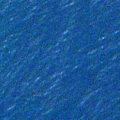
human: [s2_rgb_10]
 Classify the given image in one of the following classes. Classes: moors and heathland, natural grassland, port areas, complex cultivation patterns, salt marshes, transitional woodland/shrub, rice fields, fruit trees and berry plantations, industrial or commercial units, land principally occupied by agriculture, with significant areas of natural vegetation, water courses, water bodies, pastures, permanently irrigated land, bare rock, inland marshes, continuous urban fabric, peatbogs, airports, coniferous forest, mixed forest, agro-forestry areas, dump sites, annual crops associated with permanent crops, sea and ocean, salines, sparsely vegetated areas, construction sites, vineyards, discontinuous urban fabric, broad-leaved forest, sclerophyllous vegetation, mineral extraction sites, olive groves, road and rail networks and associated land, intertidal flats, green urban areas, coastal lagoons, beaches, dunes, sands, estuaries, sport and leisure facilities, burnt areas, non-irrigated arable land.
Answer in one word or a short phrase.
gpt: sea and ocean